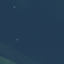
Label: SeaLake